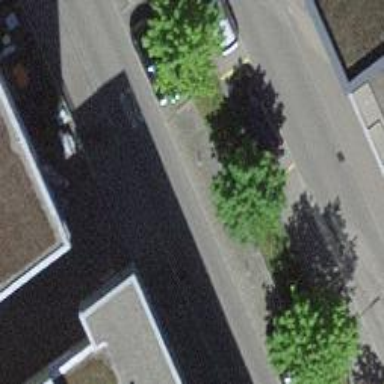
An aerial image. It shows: Asphalt road designated as living street.